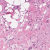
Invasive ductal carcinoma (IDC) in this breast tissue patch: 1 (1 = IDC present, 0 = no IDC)